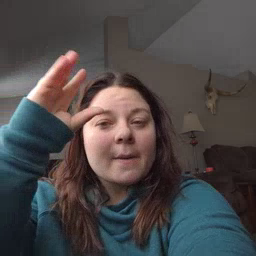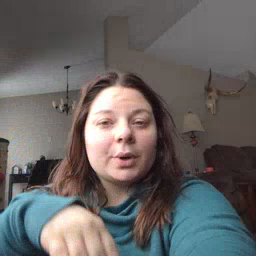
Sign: cowboy